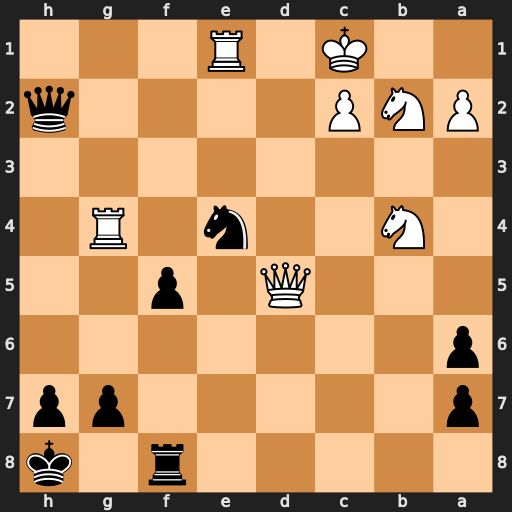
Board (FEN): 5r1k/p5pp/p7/3Q1p2/1N2n1R1/8/PNP4q/2K1R3
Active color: b
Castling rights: -
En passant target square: -
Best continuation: Qh6+ Kb1 Nc3+ Ka1 Nxd5